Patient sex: M
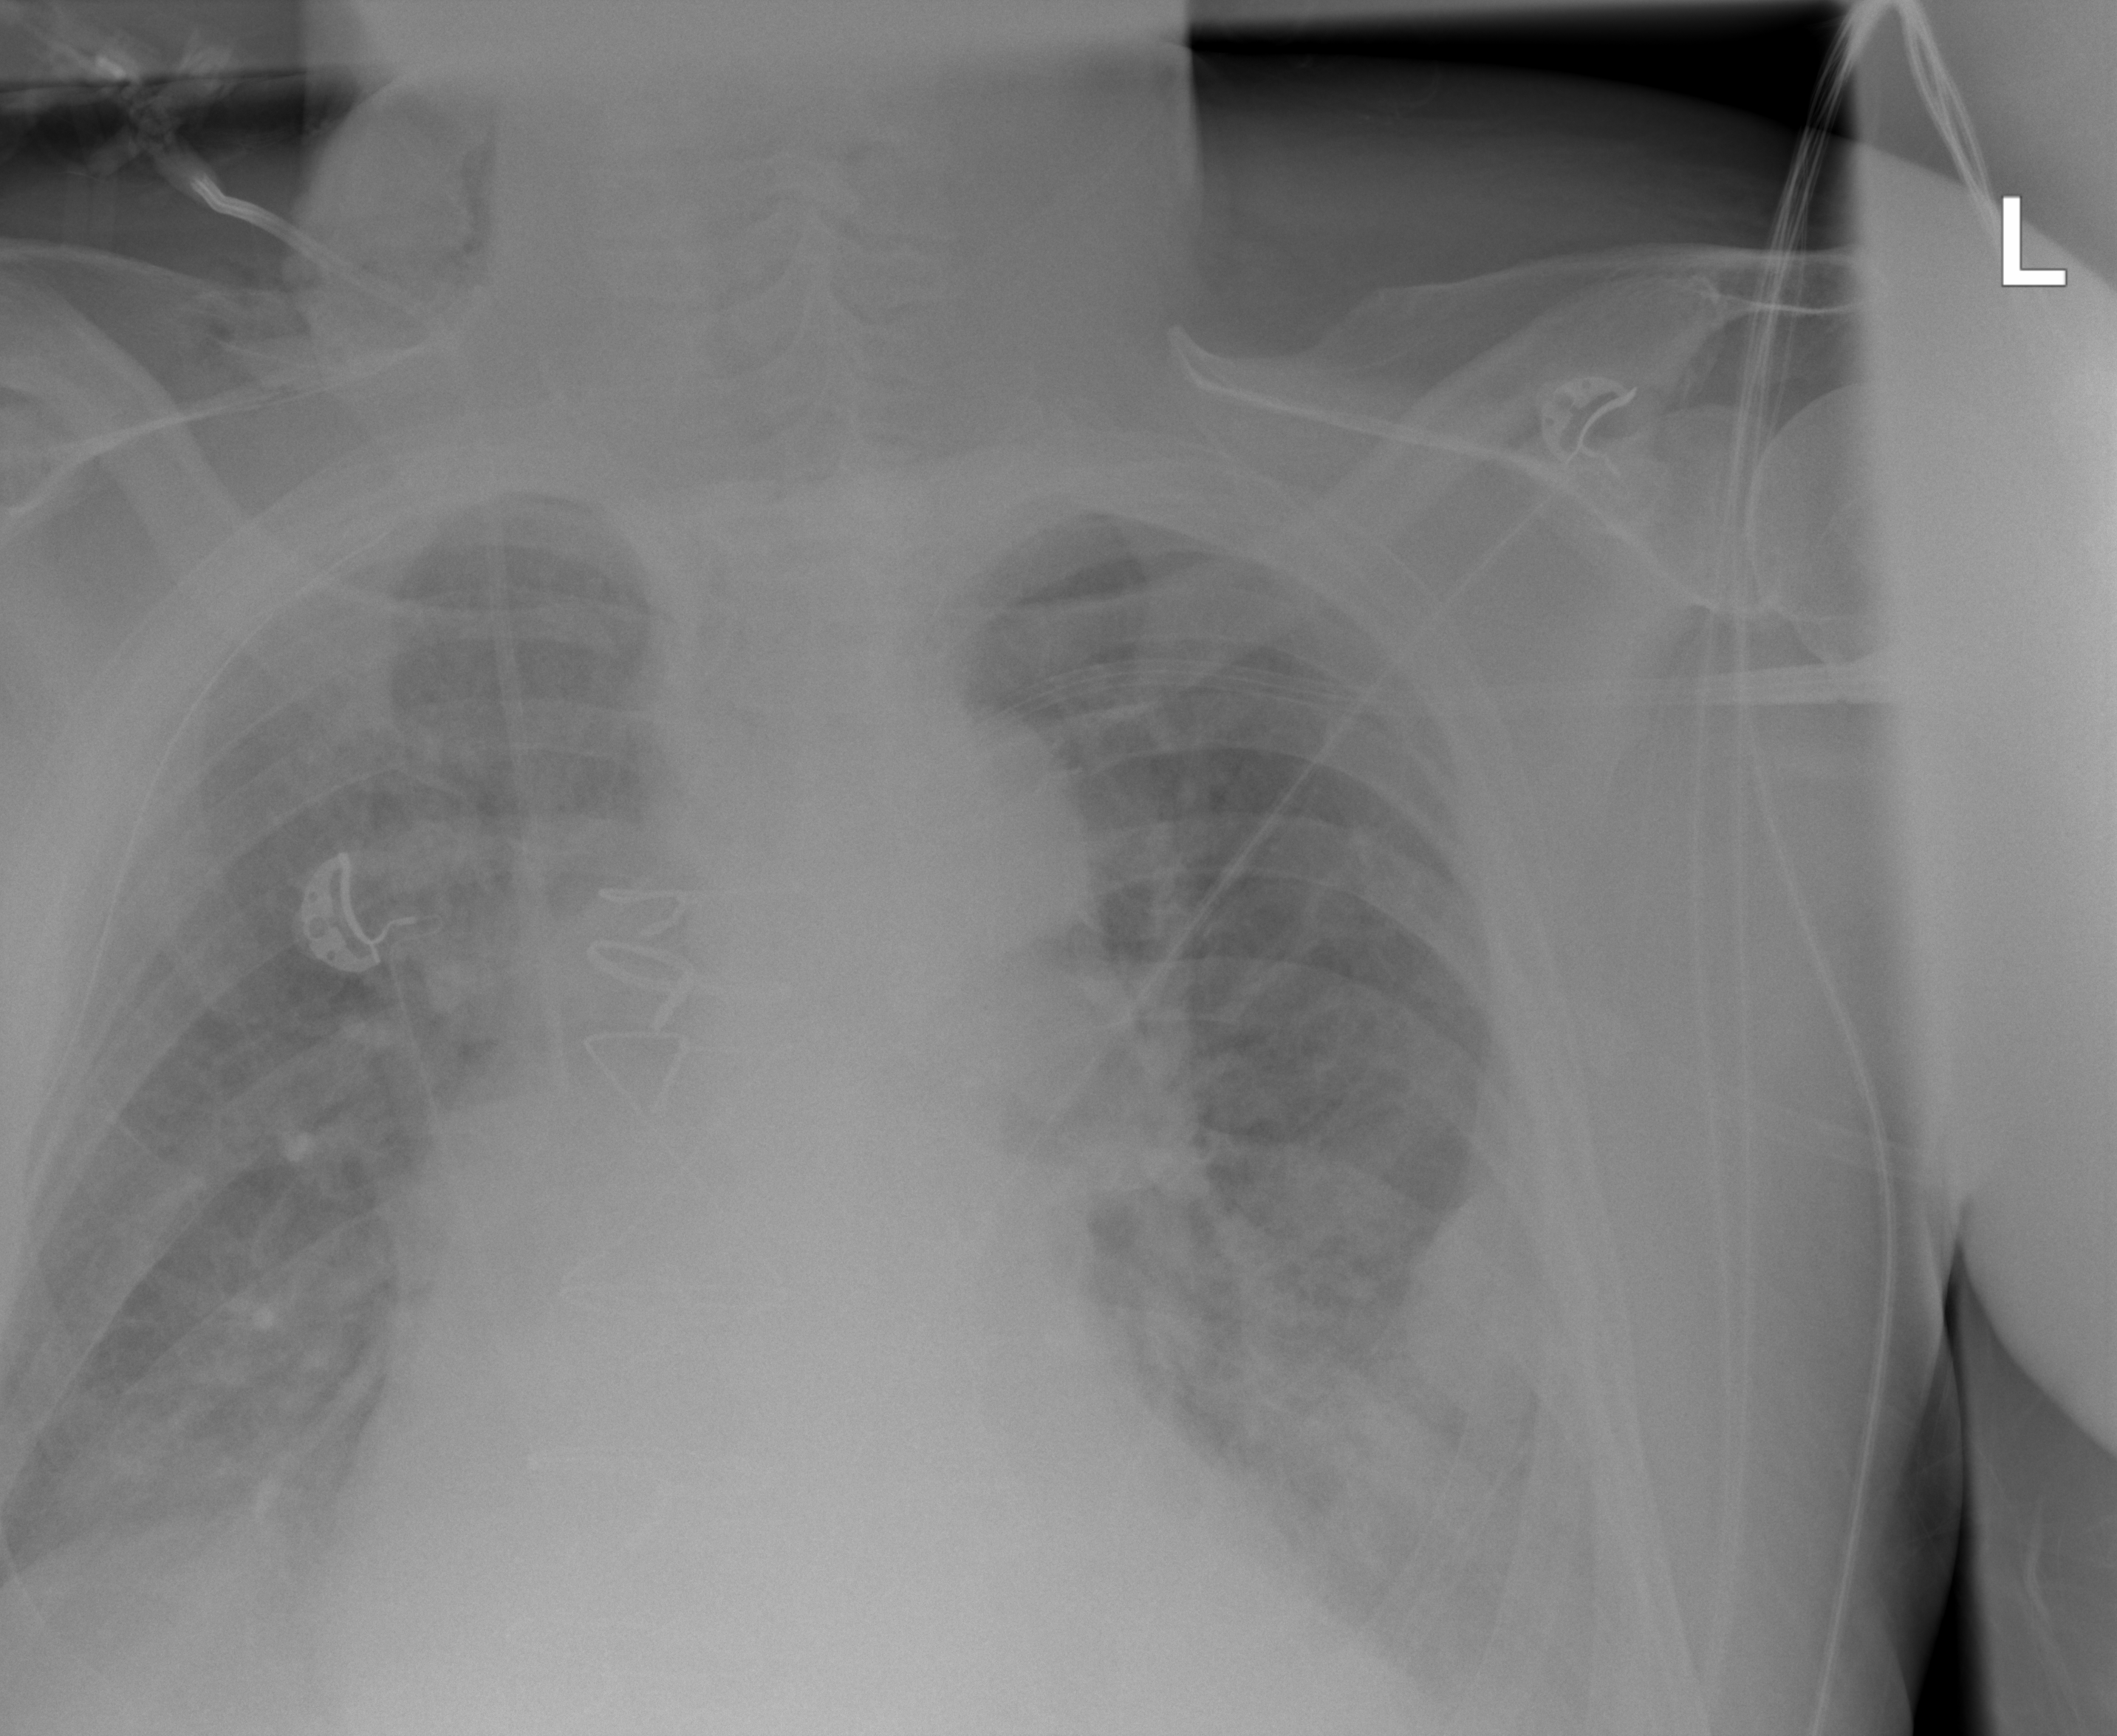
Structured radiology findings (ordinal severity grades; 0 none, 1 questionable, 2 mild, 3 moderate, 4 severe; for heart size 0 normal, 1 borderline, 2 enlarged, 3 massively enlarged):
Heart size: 2
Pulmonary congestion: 2
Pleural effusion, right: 2
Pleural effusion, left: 3
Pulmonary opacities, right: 2
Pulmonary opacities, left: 2
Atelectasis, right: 2
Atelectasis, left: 3